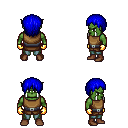
a pixel art fantasy rpg character, male body template, orc, green skin, leather chest armor, teal pants, blue plain hairstyle, gold gloves, brown shoes, four views (front, back, left, right), 2x2 character sprite sheet, small pixel art, hard edges, no anti-aliasing